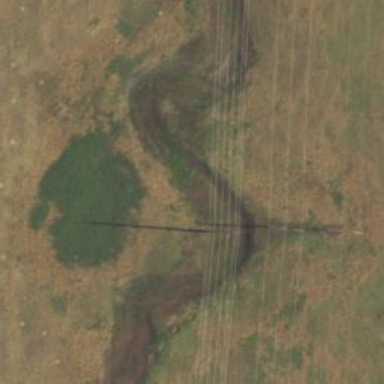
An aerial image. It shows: Power tower.